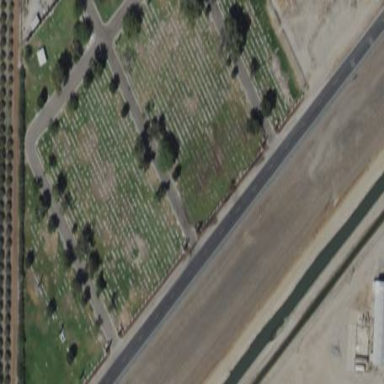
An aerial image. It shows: Cemetery.